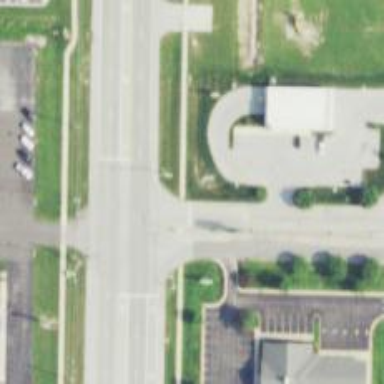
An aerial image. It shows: Asphalt footway with crossing.